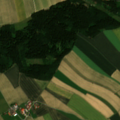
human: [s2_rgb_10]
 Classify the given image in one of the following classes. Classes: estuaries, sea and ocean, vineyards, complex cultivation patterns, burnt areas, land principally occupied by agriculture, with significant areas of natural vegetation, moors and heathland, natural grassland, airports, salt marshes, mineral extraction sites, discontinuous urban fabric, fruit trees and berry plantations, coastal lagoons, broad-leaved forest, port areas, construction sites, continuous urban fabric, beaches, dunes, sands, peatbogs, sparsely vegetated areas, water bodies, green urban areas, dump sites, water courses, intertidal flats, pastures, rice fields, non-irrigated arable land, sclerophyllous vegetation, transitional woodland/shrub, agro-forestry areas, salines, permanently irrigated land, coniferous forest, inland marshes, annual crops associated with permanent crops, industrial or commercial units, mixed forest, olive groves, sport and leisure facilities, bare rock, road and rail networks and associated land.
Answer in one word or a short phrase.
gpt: non-irrigated arable land, coniferous forest